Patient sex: F
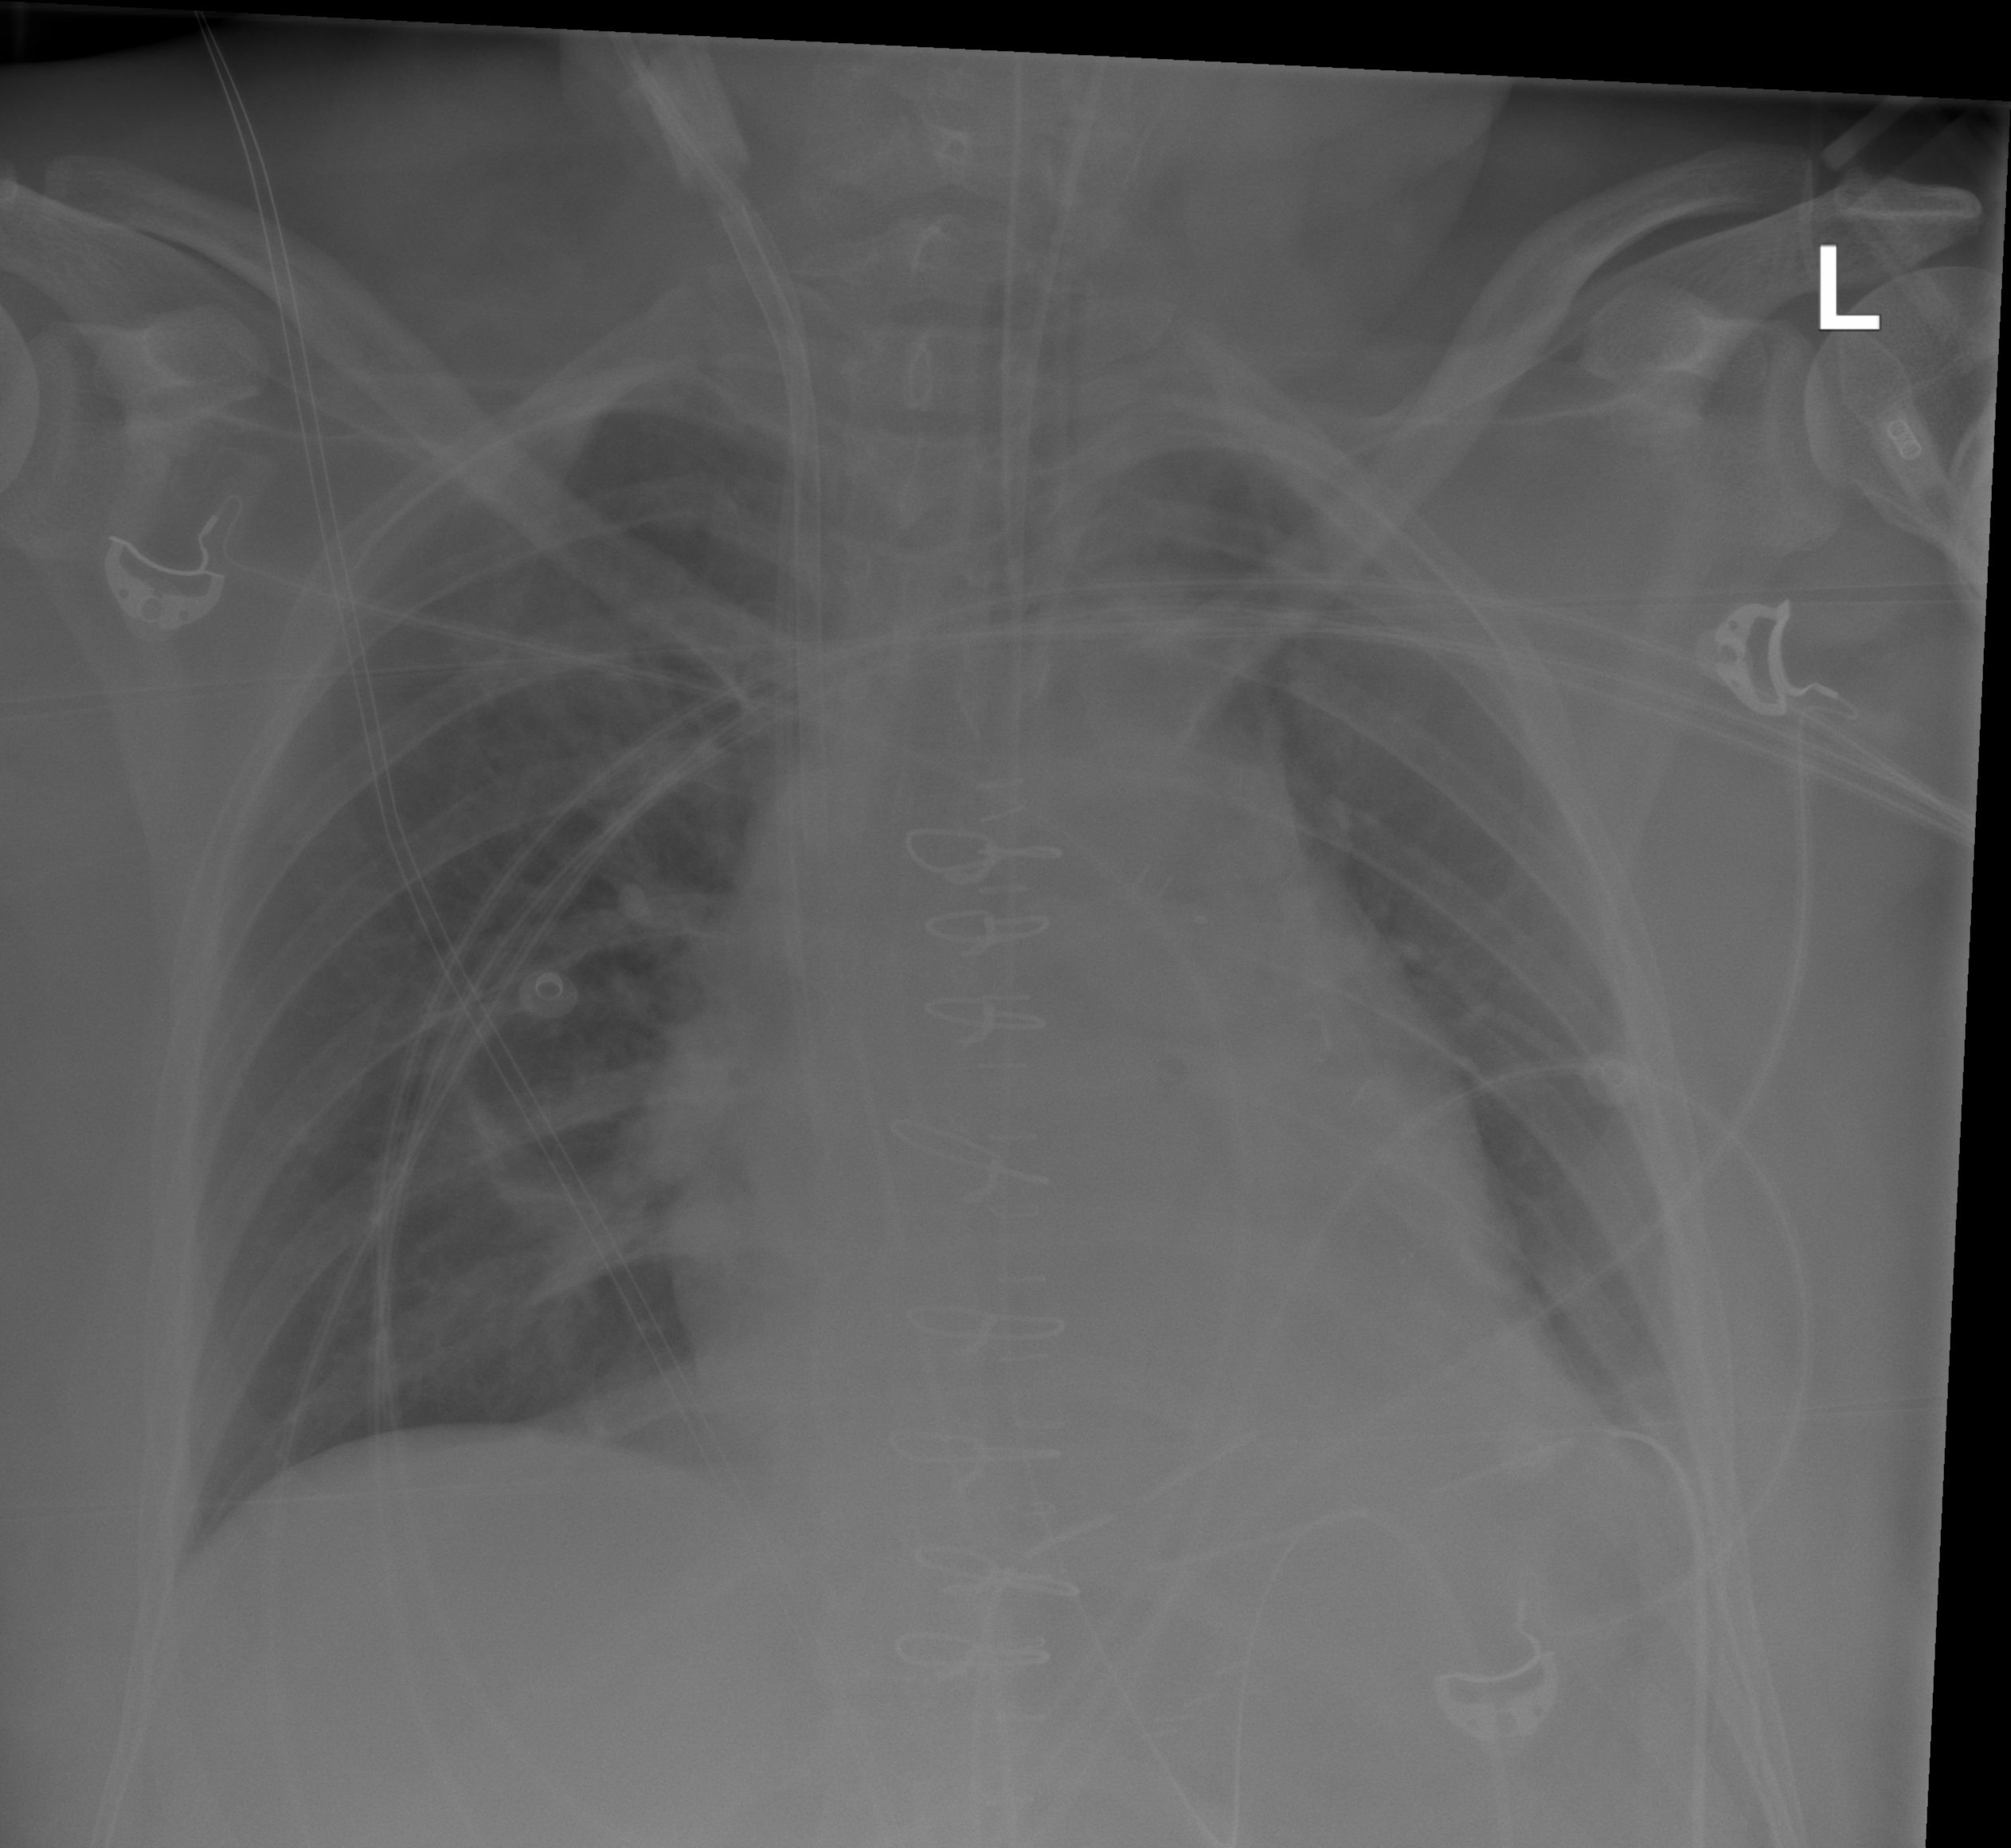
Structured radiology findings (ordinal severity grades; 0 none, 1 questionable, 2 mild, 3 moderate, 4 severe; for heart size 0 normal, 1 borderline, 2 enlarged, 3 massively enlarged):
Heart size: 2
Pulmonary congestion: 0
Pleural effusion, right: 0
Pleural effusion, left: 2
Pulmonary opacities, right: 0
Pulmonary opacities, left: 0
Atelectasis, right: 0
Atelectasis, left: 2